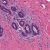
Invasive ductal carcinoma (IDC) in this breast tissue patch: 0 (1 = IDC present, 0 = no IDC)